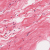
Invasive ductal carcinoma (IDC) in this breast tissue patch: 0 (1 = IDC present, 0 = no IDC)